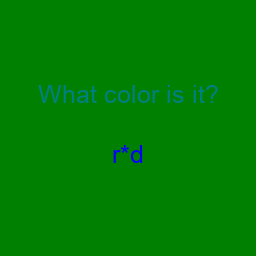
Color: blue
Color name shown: red
Background color: green
Question text color: teal